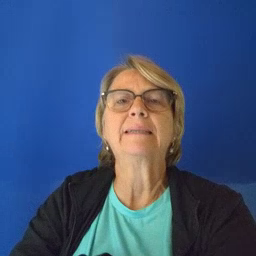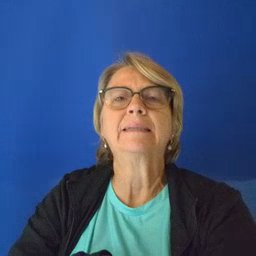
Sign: kiss